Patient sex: M
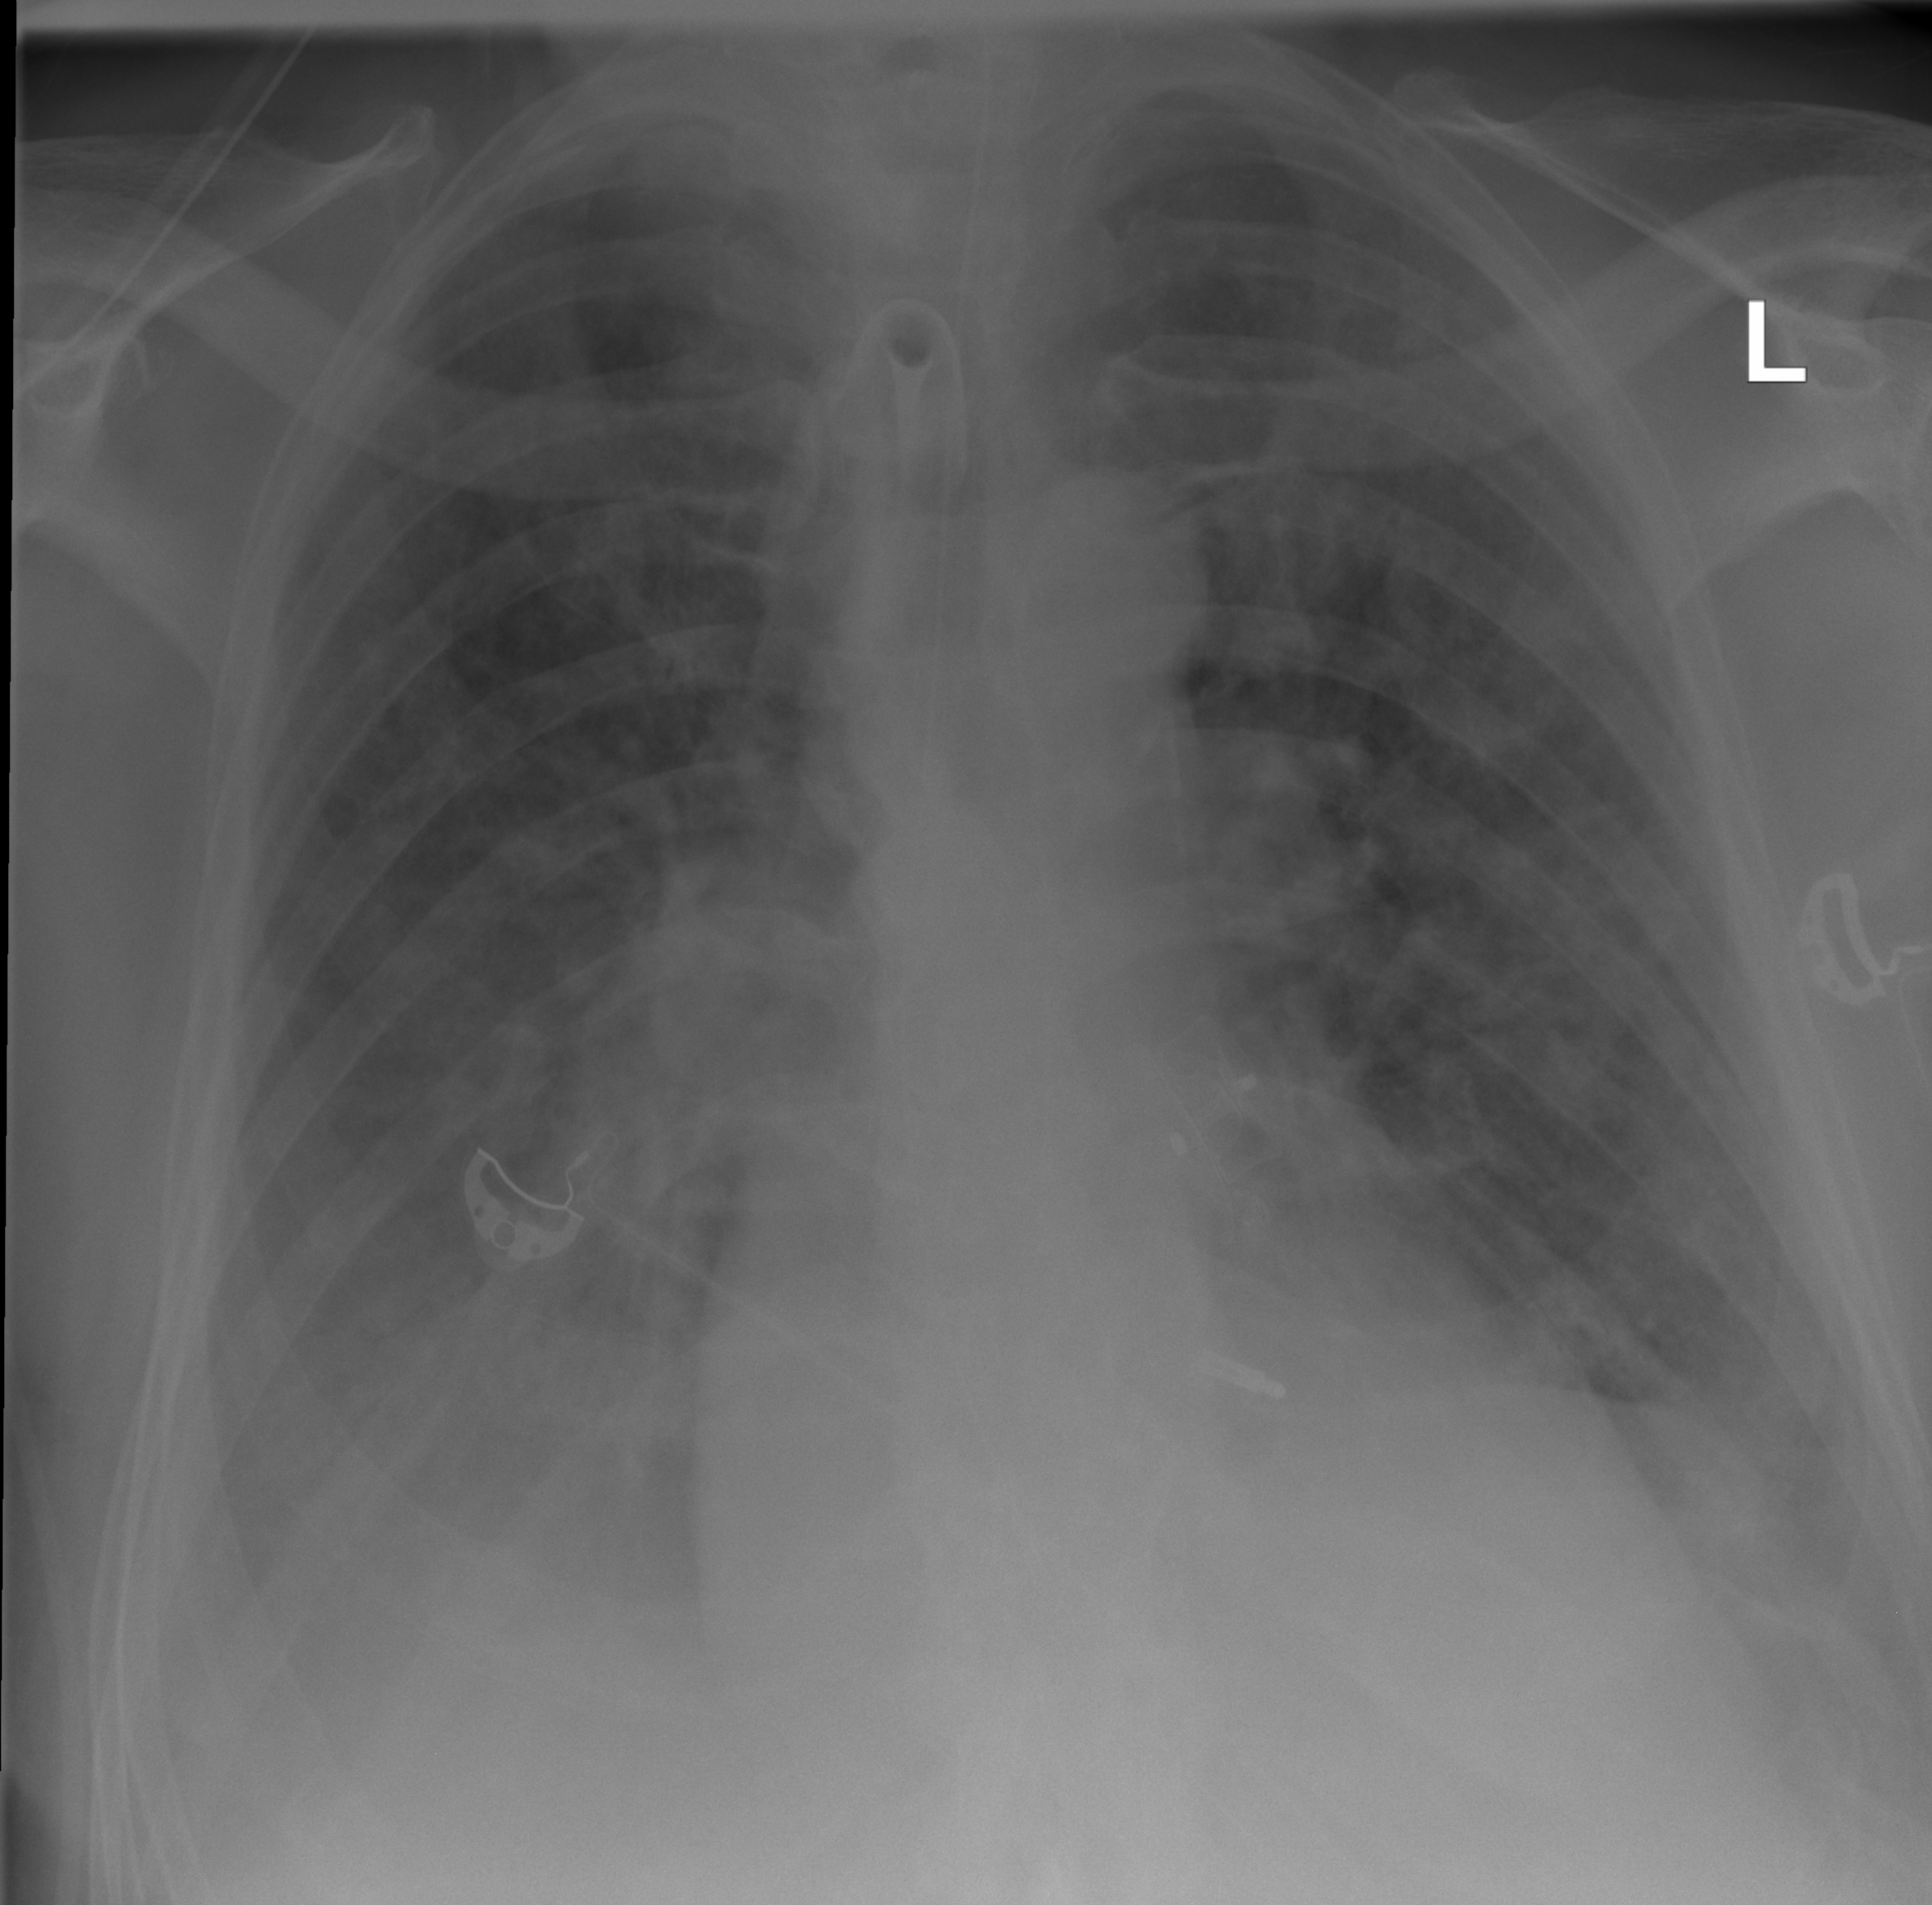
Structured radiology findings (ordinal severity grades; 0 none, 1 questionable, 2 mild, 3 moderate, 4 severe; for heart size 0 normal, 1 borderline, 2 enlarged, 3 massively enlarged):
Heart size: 2
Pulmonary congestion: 2
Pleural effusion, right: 1
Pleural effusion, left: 2
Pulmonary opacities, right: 2
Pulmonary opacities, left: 3
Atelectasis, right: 2
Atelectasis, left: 2